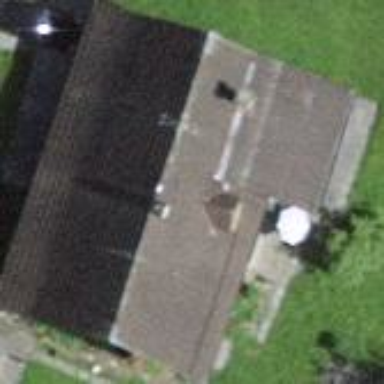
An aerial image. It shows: Detached building with gabled roof.